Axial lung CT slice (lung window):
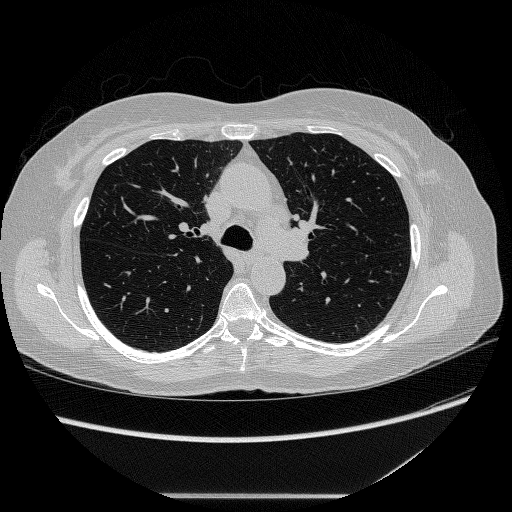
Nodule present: no